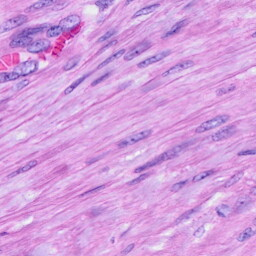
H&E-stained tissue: Ovarian